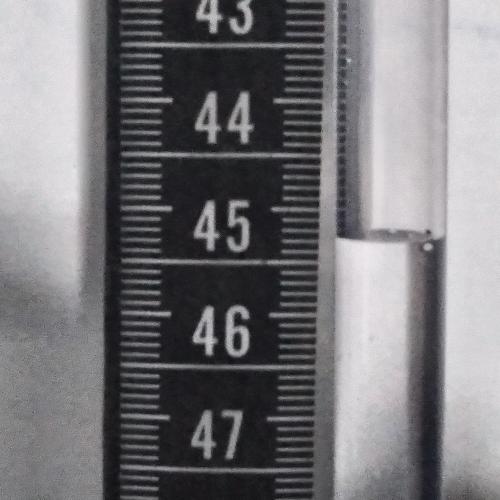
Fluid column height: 45.3 cm